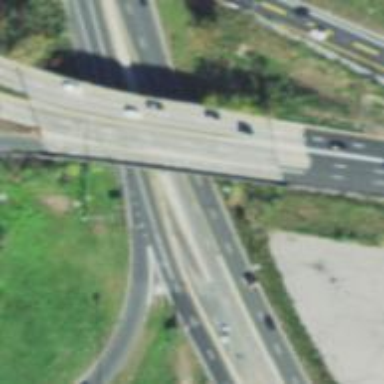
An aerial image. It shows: Urban freeway bridge over motorway.